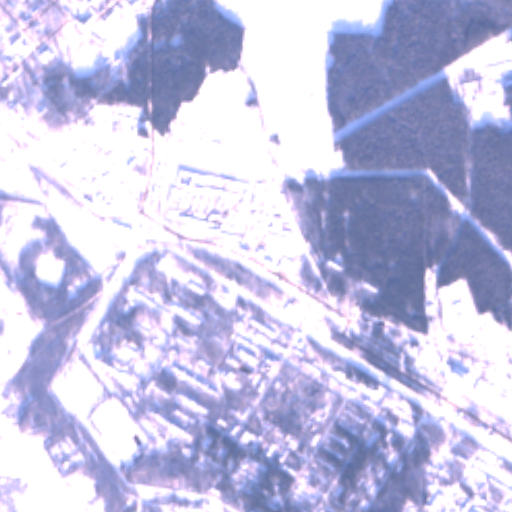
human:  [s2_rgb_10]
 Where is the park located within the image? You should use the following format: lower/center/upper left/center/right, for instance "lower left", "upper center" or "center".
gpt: The park is located in the upper left of the image.
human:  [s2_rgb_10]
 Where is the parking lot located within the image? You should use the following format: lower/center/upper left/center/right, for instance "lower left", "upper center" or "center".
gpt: The parking lot is located in the center left of the image.
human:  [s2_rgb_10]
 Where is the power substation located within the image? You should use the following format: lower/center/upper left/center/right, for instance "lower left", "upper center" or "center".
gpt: The power substation is located in the lower right of the image.
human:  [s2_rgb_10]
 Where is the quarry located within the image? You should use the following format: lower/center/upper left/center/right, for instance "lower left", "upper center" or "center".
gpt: The quarry is located in the lower left of the image.
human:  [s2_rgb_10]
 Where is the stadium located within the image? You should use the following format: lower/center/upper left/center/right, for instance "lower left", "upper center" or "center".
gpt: The stadium is located in the upper left of the image.
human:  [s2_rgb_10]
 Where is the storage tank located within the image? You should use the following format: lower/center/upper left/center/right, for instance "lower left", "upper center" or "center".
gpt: The storage tank is located in the upper left of the image.
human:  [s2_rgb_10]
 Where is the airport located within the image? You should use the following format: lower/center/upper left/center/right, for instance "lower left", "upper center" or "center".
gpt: There is no airport in the image.